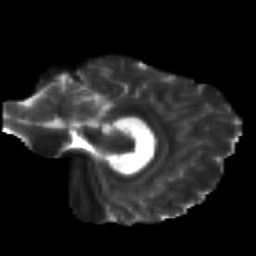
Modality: T2w
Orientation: sagittal
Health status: healthy
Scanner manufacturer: siemens
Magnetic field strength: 3 T
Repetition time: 12 s
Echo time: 0.092 s